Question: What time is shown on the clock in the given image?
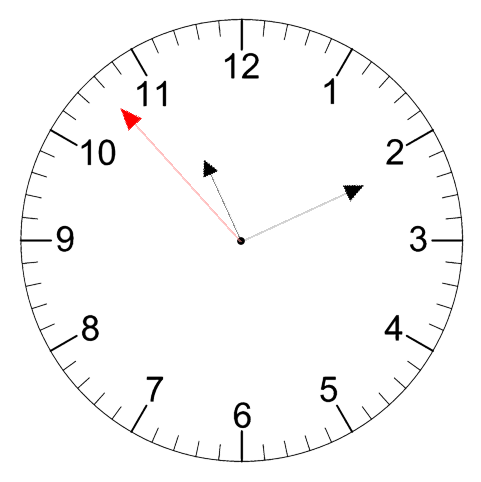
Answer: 11:10:53